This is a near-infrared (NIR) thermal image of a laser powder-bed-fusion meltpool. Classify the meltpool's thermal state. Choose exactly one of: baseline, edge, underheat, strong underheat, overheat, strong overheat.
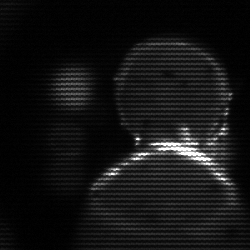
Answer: edge